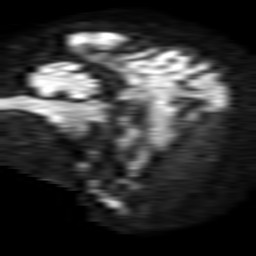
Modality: TRACE
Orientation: sagittal
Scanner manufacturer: philips
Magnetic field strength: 1.5 T
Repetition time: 3.406 s
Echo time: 0.06899 s